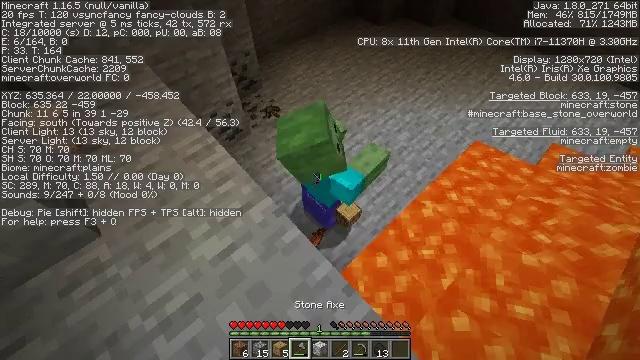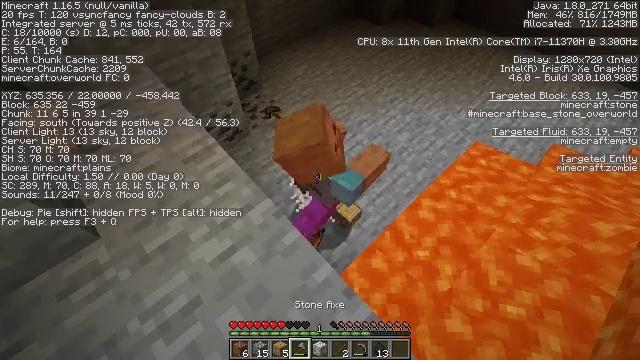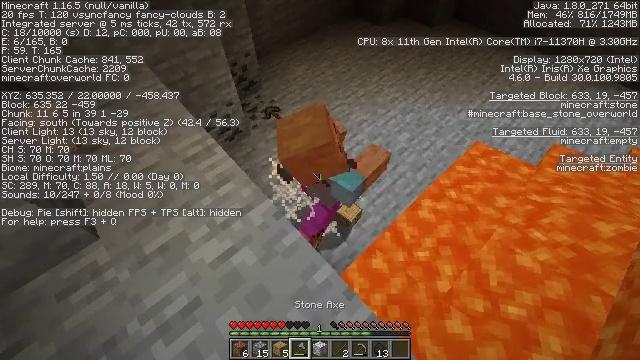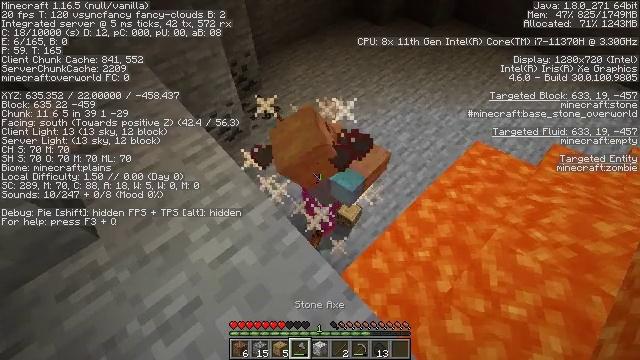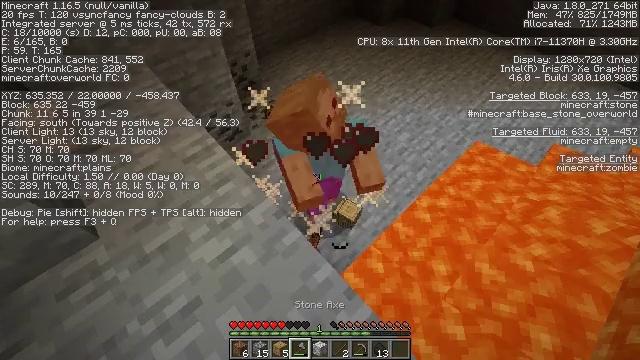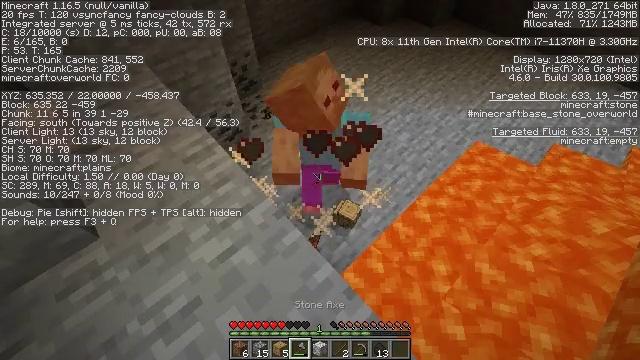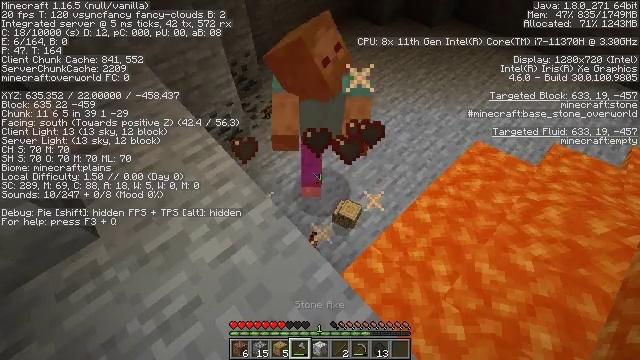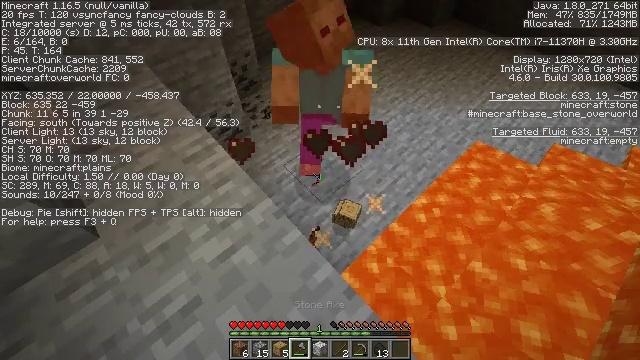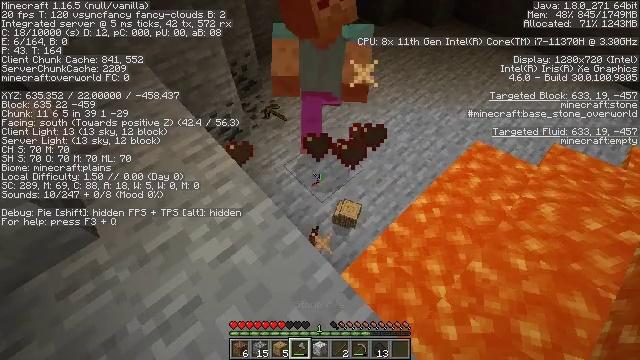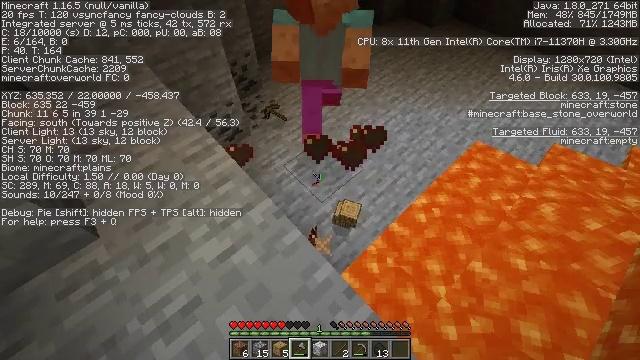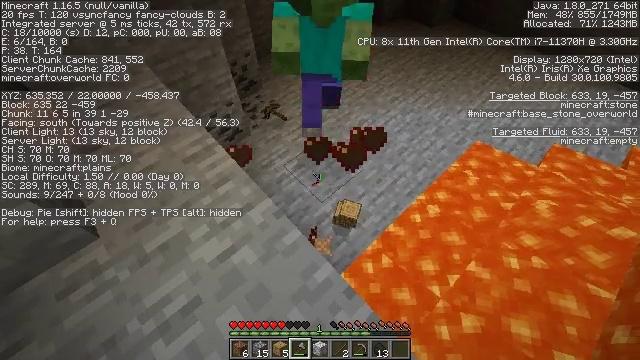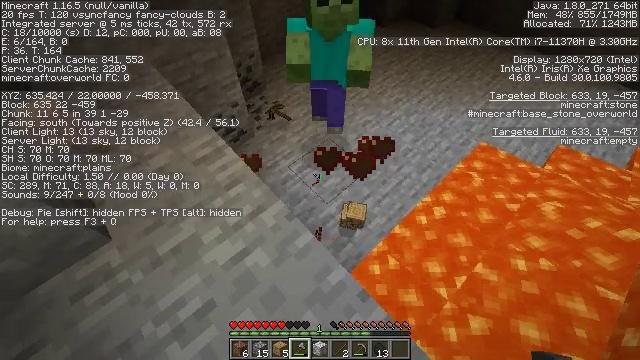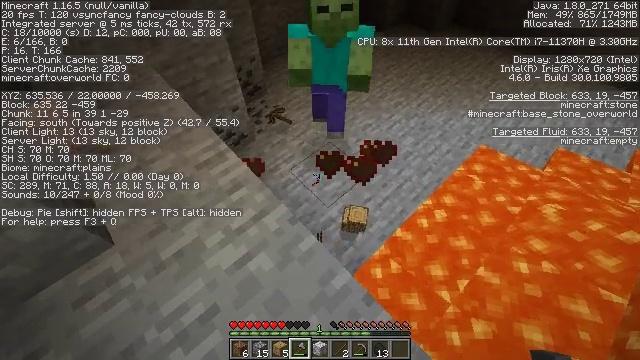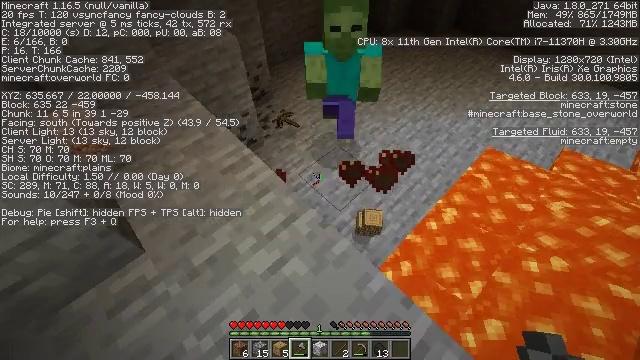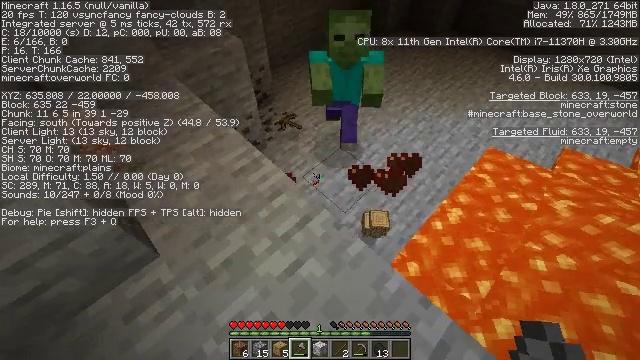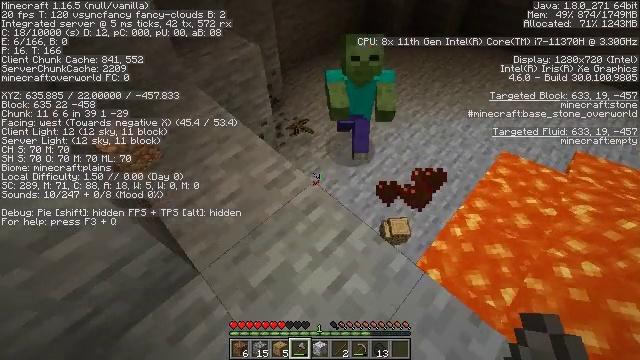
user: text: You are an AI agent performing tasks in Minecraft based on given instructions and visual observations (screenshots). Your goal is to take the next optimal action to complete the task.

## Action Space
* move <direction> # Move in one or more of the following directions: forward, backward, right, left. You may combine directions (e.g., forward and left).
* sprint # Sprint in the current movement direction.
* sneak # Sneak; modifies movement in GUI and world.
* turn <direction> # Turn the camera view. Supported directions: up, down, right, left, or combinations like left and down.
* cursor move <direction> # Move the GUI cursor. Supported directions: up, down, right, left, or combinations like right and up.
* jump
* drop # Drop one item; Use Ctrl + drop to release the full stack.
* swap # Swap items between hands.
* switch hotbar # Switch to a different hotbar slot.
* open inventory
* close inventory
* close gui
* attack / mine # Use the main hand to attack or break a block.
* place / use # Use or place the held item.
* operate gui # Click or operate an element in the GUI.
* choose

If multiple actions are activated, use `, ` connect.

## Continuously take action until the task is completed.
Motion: motion action
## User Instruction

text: Combat enemy.
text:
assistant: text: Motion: no_op
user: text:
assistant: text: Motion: no_op
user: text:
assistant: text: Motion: no_op
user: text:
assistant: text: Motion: no_op
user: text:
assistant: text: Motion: no_op
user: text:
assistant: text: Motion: no_op
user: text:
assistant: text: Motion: no_op
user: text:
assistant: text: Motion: no_op
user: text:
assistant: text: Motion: no_op
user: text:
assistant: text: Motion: no_op
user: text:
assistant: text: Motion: move left
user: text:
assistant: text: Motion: move left
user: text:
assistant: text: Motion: move left, turn right
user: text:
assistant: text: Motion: move left
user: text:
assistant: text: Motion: move forward and move left
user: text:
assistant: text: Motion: move forward and move left
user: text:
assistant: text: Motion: move forward, turn right and up
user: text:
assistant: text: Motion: move forward, turn right and up
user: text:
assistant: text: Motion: turn right and up
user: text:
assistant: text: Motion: turn right
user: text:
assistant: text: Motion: turn right and down
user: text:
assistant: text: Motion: turn right and down
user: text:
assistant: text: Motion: turn right
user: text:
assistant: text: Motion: no_op
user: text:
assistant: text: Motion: no_op
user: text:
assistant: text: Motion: no_op
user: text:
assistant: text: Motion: no_op
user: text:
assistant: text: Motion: move forward
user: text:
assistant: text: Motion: move forward
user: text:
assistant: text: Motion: move forward, turn right and down